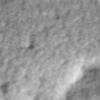
Label: no_change